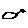
Label: bird